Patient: sex F, age 73
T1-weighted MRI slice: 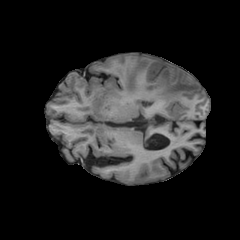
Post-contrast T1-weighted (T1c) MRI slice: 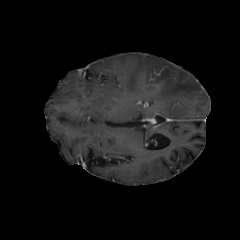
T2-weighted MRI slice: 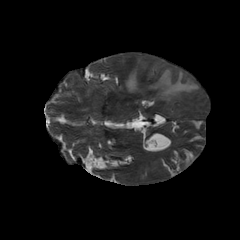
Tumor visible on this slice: yes
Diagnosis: Glioblastoma, IDH-wildtype
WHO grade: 4